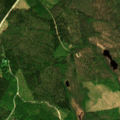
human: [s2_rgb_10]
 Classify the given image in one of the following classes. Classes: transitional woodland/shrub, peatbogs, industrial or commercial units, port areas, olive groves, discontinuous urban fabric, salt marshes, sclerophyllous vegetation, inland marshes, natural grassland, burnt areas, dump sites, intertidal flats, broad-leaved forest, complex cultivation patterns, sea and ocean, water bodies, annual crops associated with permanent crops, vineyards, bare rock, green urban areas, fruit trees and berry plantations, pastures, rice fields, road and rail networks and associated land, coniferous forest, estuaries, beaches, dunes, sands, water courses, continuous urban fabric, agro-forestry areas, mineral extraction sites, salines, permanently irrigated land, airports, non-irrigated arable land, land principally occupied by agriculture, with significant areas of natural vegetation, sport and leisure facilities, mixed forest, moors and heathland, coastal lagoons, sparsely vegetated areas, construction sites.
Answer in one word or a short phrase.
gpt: coniferous forest, mixed forest, transitional woodland/shrub